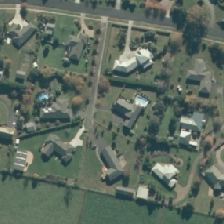
Land cover: urban_build_up